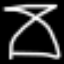
Label: hourglass